Question: I am getting an error when I use 'storyboard?.instantiate'. It's giving me this error:
> Thread 1: Fatal error: Unexpectedly found nil while unwrapping an Optional value
and this is my code:
'''
func collectionView(_ collectionView: UICollectionView, didSelectItemAt indexPath: IndexPath) {
let vc = storyboard?.instantiateViewController(withIdentifier: "SelectedViewController")
as? SelectedViewController
vc?.name = imgArr[indexPath.row]
self.navigationController?.pushViewController(vc!, animated: true)
}
'''
and I am already using the identifier 'ID' in this photo:

Please anyone can help me in this issue.
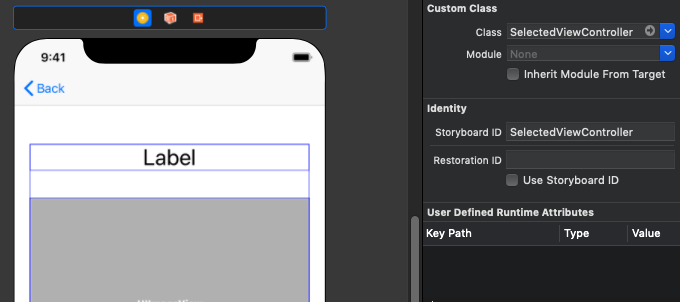
Answer: Move the mouse over the class field in IB , then click enter , module check must be ticked , and verify you correctly set storyboard identifier
<URL>